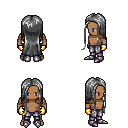
a pixel art fantasy rpg character, male body template, human, dark skin, leather shoulder armor, metal pants, gray extra-long hairstyle, gold gloves, metal boots, four views (front, back, left, right), 2x2 character sprite sheet, small pixel art, hard edges, no anti-aliasing